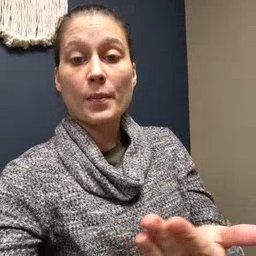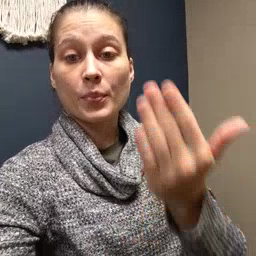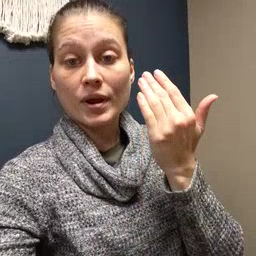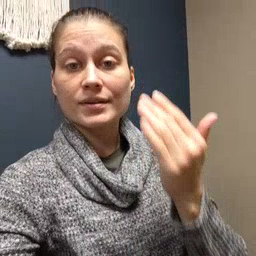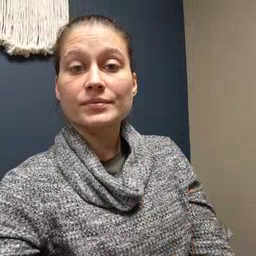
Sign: morning